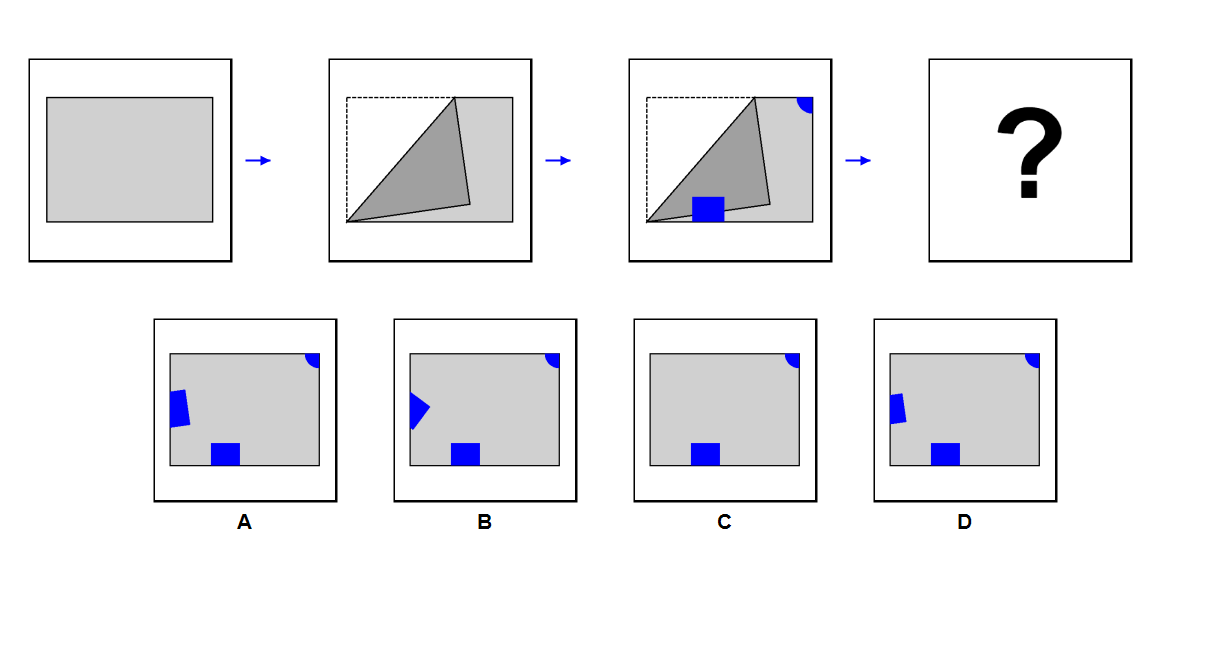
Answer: D